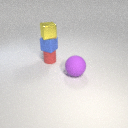
small yellow metal cube above small blue rubber cube